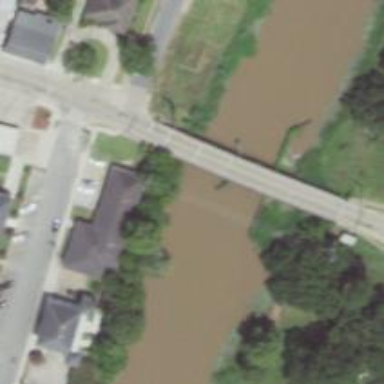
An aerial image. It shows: Secondary road crossing movable swing bridge.